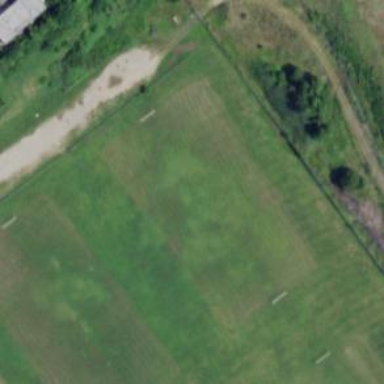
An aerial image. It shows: Soccer pitch for leisure land activities.